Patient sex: F
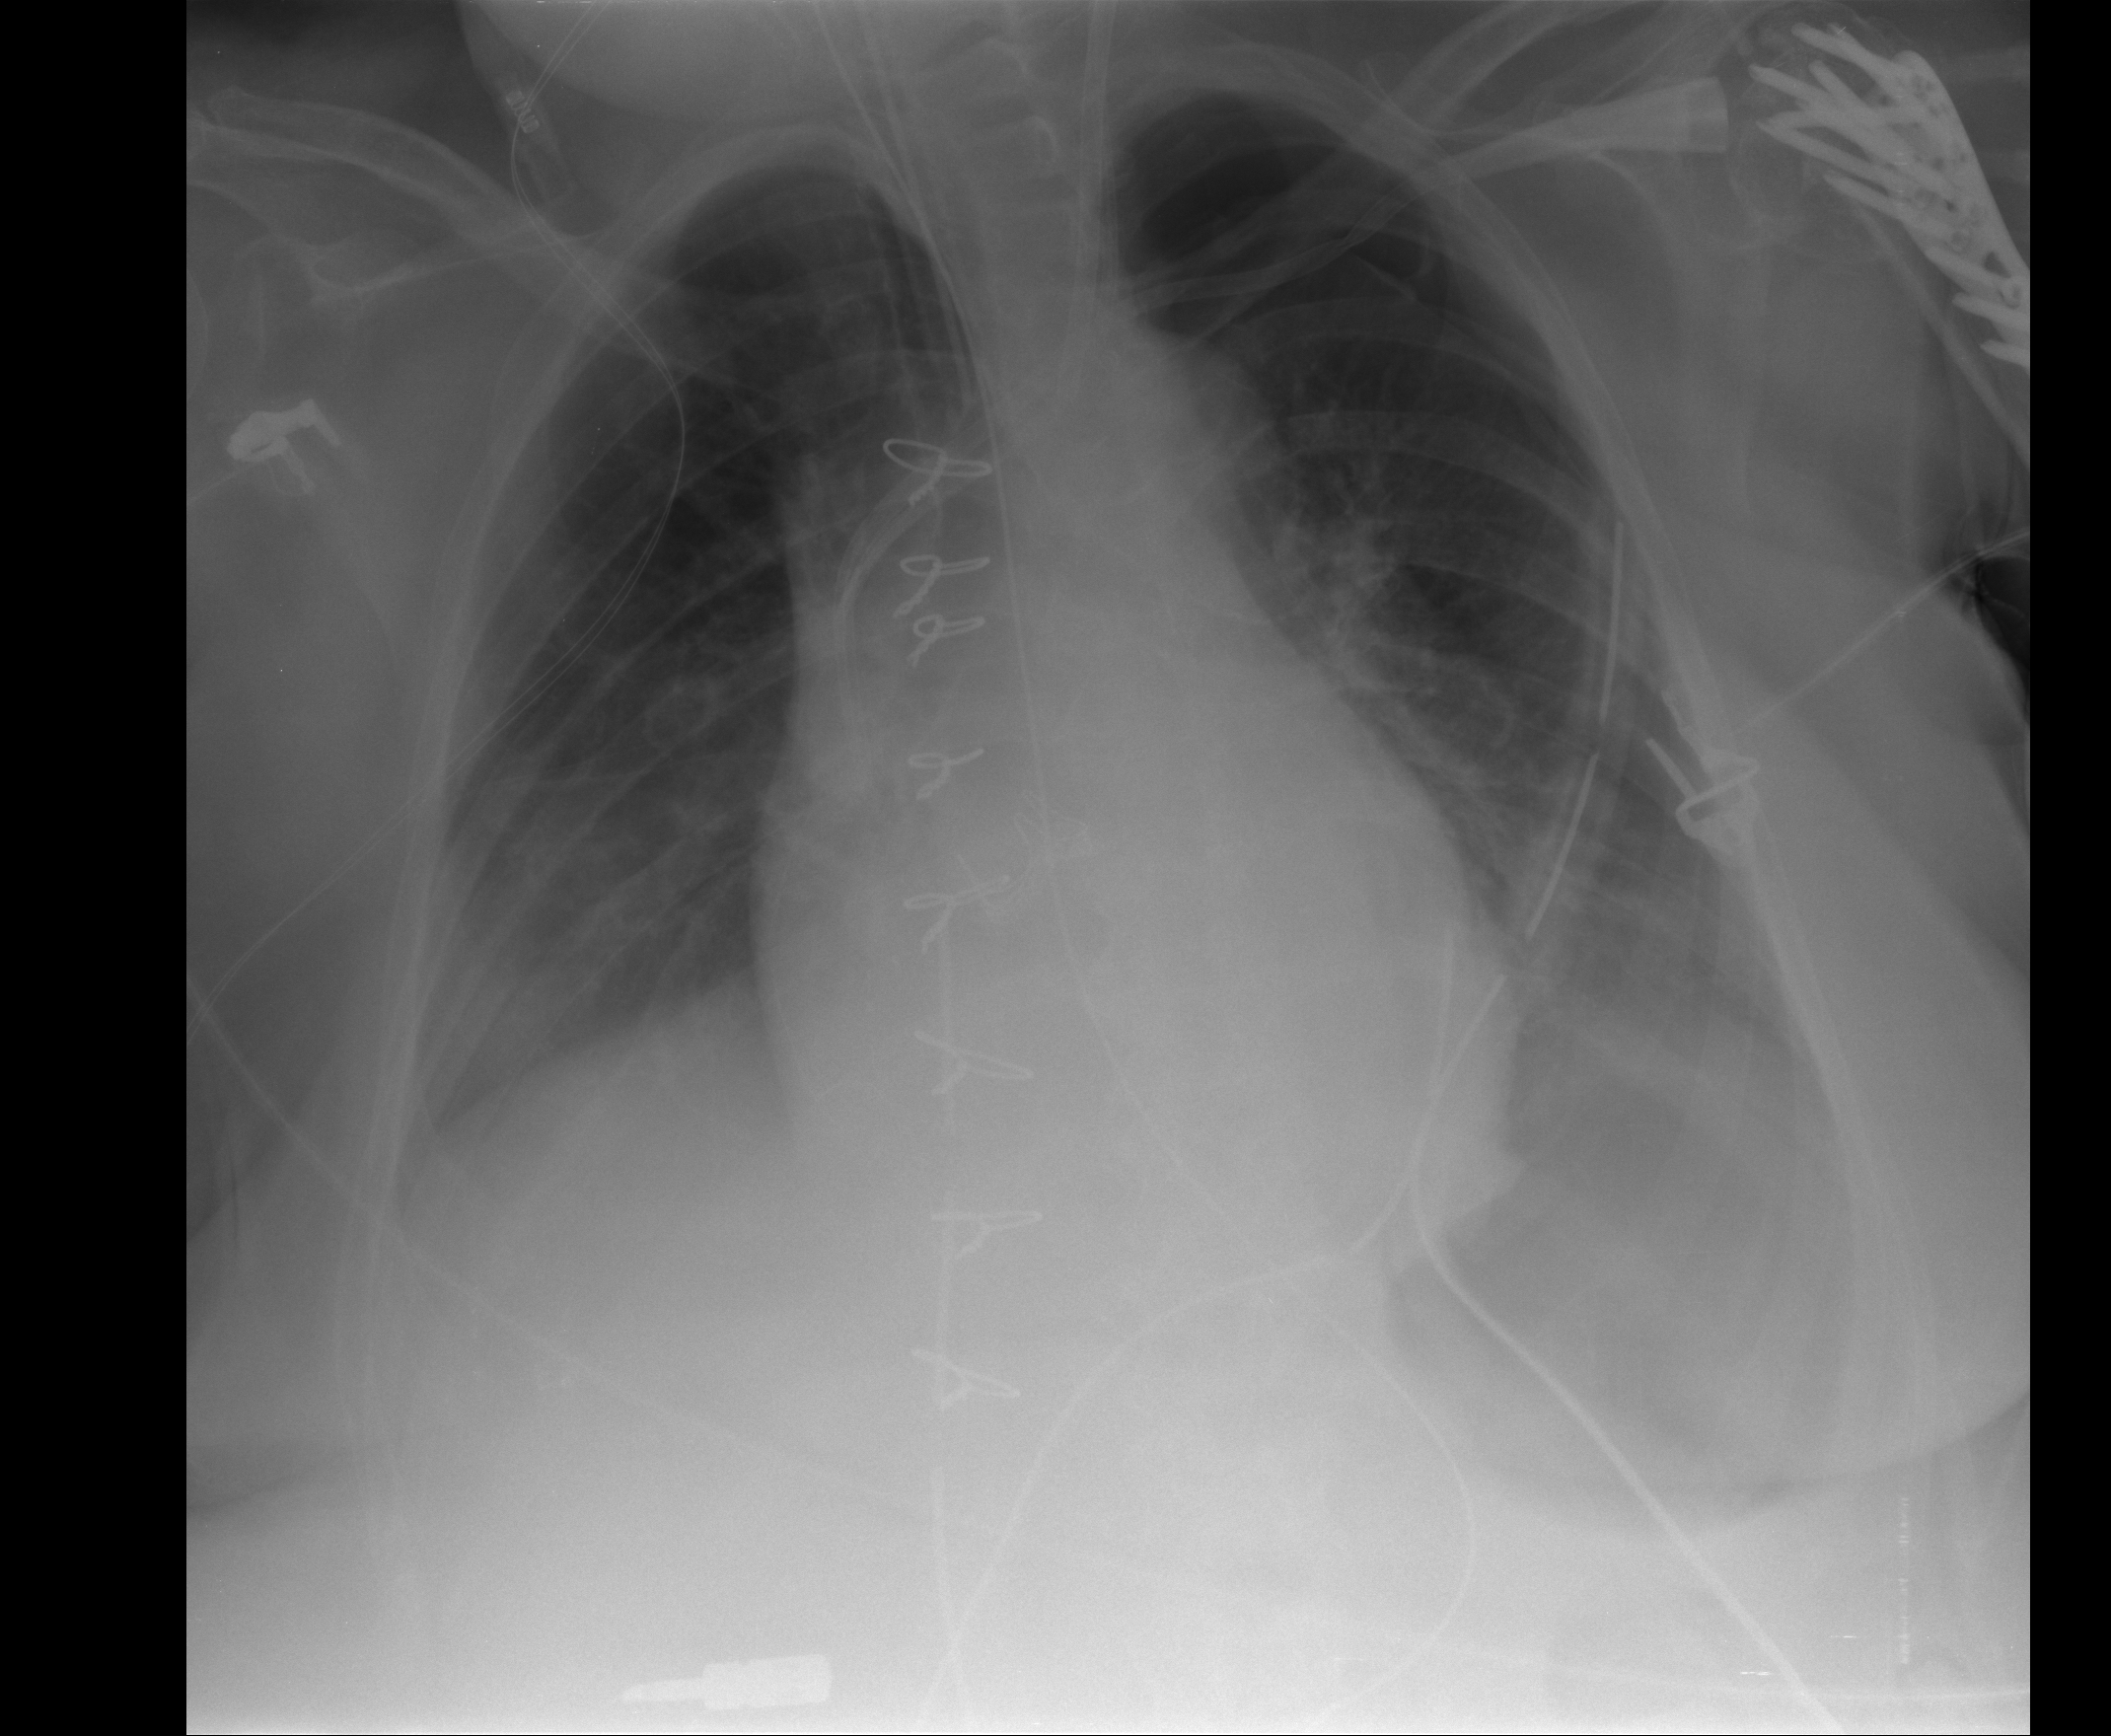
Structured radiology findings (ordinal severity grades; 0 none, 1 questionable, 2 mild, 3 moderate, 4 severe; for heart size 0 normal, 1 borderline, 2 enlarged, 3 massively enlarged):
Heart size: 2
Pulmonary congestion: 0
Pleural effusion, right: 2
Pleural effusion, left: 2
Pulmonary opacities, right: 0
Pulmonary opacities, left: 0
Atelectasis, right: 2
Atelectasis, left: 2